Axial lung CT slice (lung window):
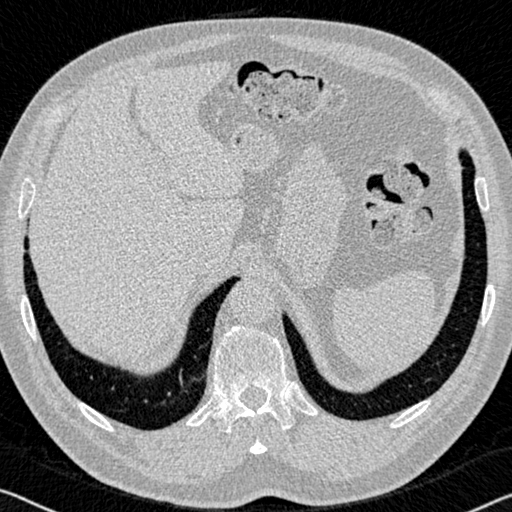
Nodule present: no